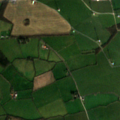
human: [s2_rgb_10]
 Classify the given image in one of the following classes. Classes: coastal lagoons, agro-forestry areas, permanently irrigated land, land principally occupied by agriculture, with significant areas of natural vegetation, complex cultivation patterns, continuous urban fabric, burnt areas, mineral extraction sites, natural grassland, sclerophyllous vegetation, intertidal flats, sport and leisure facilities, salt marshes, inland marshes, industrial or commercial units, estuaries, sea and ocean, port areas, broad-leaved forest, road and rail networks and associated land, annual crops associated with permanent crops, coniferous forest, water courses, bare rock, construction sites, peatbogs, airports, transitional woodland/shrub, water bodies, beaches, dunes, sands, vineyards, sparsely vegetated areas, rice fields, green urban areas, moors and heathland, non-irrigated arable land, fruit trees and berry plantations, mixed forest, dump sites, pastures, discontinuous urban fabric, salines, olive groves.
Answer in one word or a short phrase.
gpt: pastures, coniferous forest